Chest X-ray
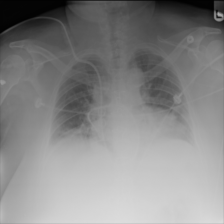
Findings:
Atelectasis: positive
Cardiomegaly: negative
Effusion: negative
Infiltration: negative
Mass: negative
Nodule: negative
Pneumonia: negative
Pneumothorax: negative
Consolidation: negative
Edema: negative
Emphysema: negative
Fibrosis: negative
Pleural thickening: negative
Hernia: negative